Field crop: tomato
Growth stage: 2
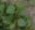
Species: solanum